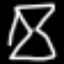
Label: hourglass